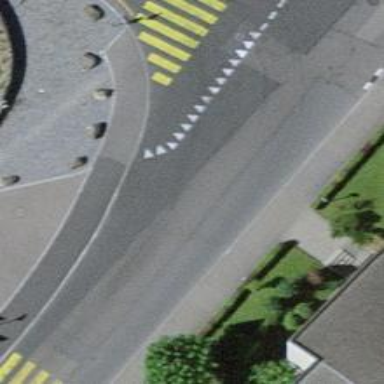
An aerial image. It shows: Kerb serving as barrier.